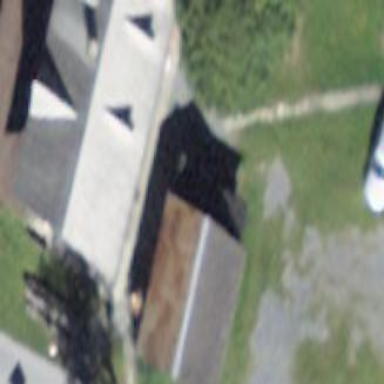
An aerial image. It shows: Warehouse building.